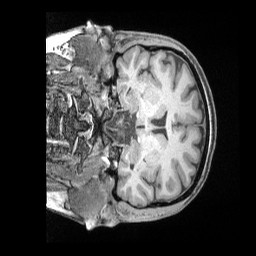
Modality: T1w
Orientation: coronal
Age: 36
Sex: female
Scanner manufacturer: siemens
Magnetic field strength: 3 T
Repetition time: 2 s
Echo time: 0.00211 s